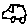
Label: car